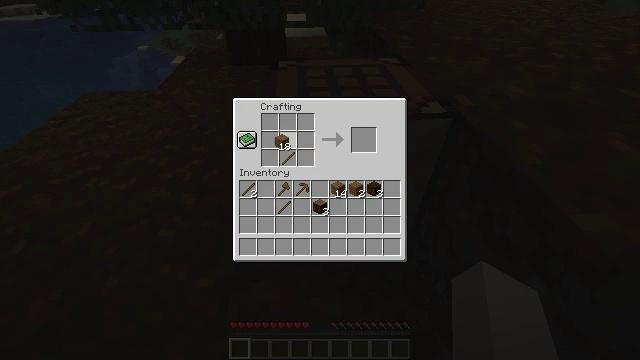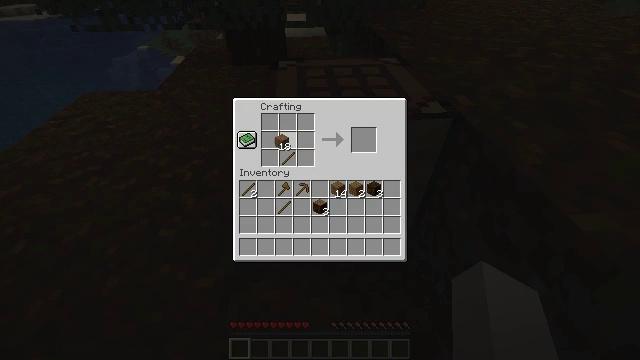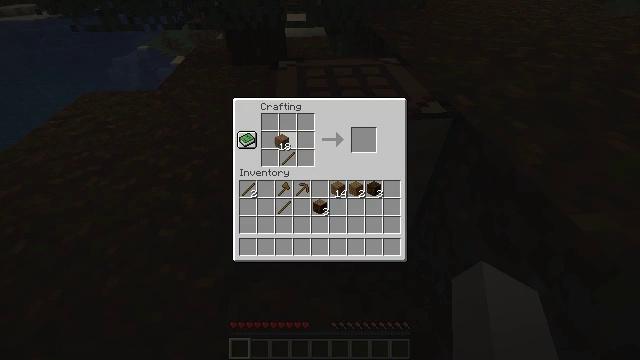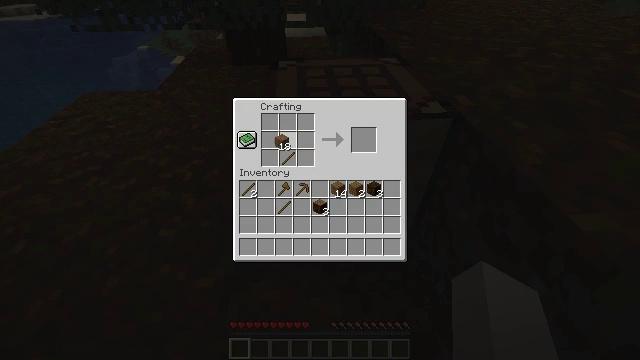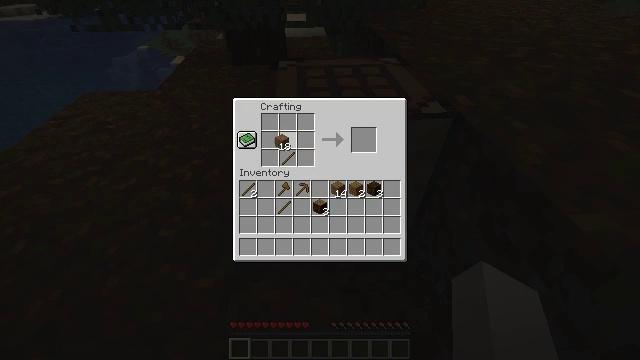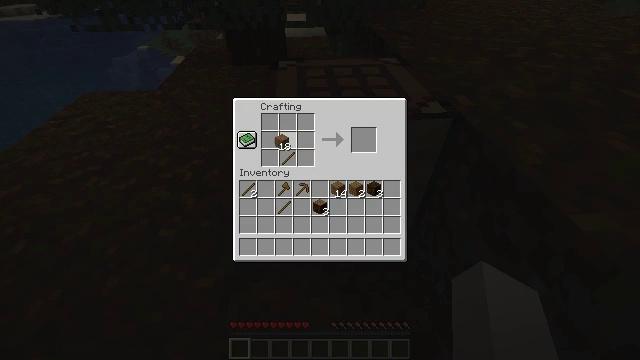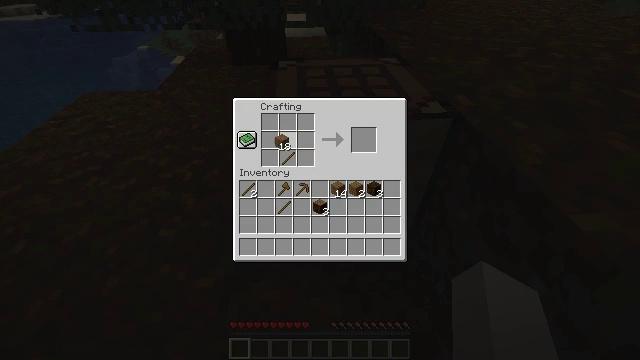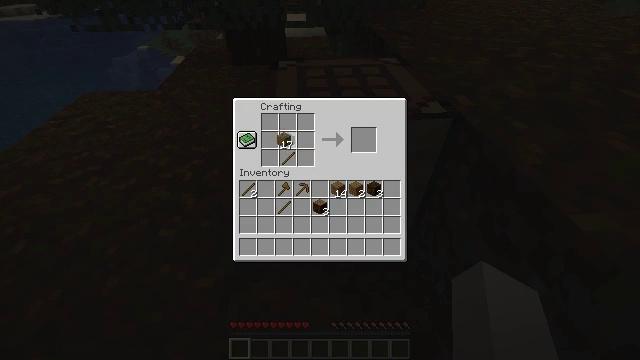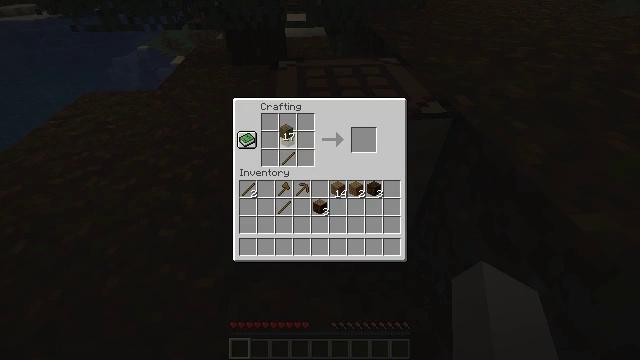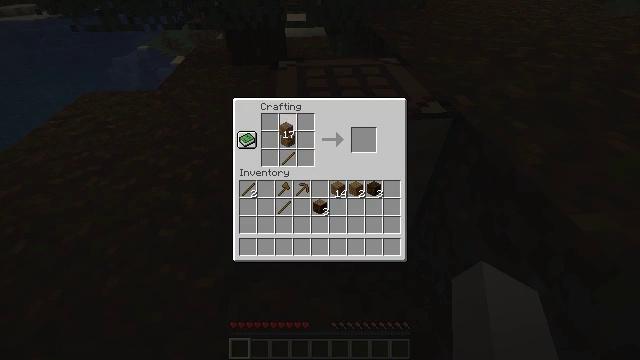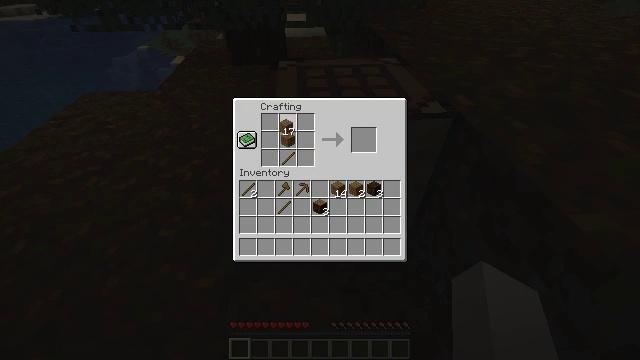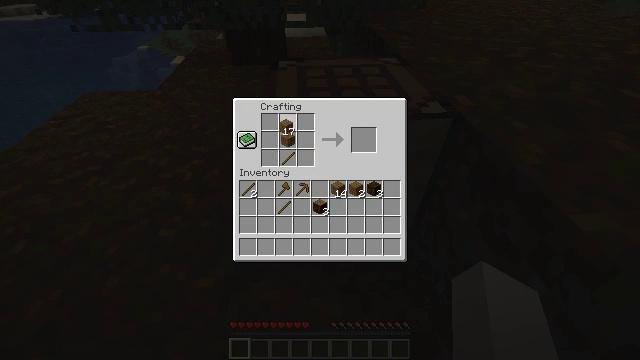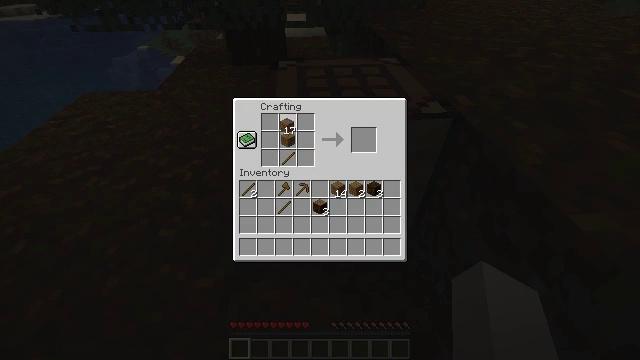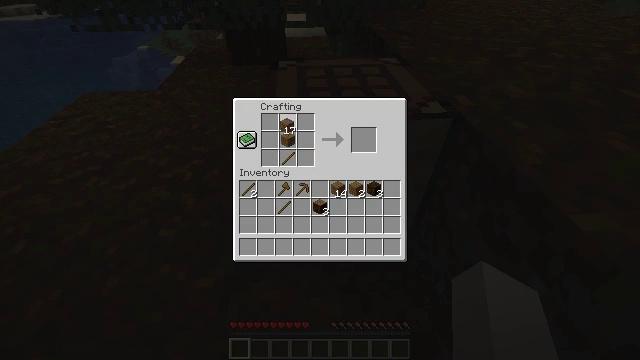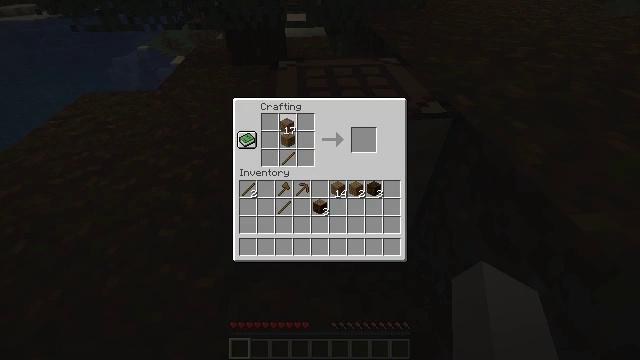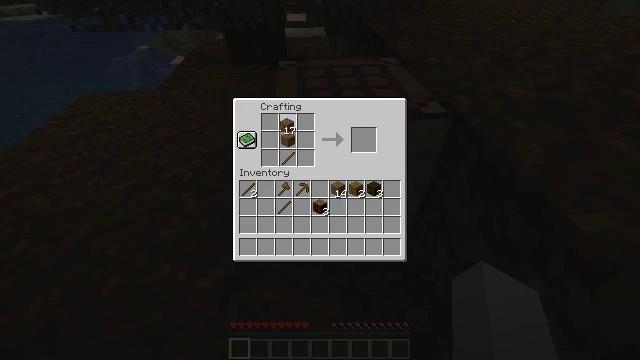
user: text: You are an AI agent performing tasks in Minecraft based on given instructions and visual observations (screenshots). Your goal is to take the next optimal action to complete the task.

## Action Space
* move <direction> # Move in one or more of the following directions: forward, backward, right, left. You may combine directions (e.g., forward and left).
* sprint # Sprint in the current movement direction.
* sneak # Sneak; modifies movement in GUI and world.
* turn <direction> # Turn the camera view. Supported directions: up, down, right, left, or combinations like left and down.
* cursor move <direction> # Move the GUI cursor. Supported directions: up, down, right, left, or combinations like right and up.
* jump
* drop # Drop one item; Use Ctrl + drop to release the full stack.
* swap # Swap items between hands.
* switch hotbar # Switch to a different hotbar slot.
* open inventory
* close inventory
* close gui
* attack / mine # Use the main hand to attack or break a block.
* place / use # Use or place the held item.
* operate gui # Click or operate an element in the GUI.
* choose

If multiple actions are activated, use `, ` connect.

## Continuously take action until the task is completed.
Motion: motion action
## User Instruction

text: Open the crafting table to create a wooden sword.
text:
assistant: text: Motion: no_op
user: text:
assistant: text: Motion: no_op
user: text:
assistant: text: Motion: no_op
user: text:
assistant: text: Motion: choose
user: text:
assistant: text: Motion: choose
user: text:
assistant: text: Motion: choose
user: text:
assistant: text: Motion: no_op
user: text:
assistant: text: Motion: cursor move up
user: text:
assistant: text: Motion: no_op
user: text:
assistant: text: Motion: no_op
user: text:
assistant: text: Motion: no_op
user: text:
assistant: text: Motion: no_op
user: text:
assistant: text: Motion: no_op
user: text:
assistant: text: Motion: choose
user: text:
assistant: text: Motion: choose
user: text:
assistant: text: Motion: no_op
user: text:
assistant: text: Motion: no_op
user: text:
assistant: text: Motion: cursor move down
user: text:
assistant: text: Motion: cursor move down
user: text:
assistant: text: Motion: cursor move down
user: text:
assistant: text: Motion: no_op
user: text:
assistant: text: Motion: no_op
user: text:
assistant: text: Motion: cursor move down
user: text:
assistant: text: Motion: cursor move down
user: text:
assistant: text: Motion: no_op
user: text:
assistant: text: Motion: no_op
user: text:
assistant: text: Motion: no_op
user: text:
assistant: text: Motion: no_op
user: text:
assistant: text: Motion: no_op
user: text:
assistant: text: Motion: no_op